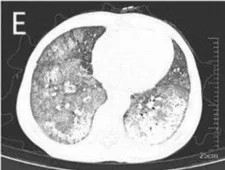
Higher density was seen on repeat CT after a period of treatment.
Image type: radiology (ct)